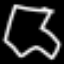
Label: octagon